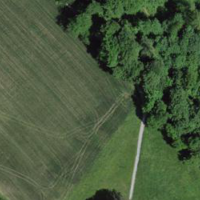
EUNIS habitat code: 24
Species observed at this site:
Corvus corone
Turdus philomelos
Dendrocopos major
Buteo buteo
Erithacus rubecula
Pica pica
Phoenicurus ochruros
Sitta europaea
Phoenicurus phoenicurus
Corvus corax
Periparus ater
Motacilla cinerea
Cyanistes caeruleus
Sturnus vulgaris
Chloris chloris
Pyrrhula pyrrhula
Troglodytes troglodytes
Fringilla coelebs
Passer domesticus
Turdus merula
Columba palumbus
Parus major
Hirundo rustica
Milvus migrans
Milvus milvus
Regulus regulus
Motacilla alba
Ciconia ciconia
Accipiter nisus
Delichon urbicum